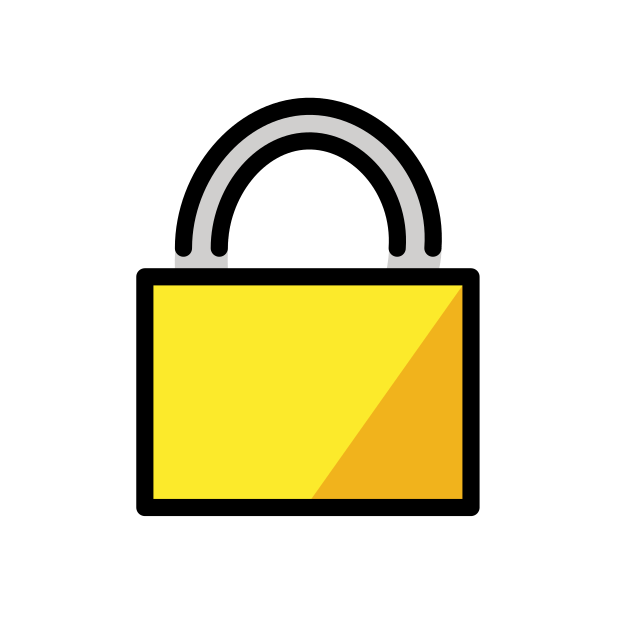
locked